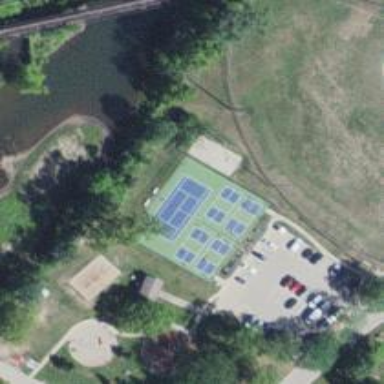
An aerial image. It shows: Tennis court on pitch designated for leisure land.